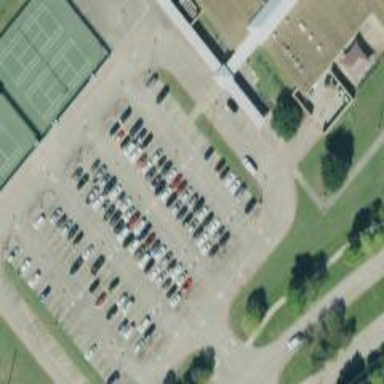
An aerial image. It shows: Parking space is available.